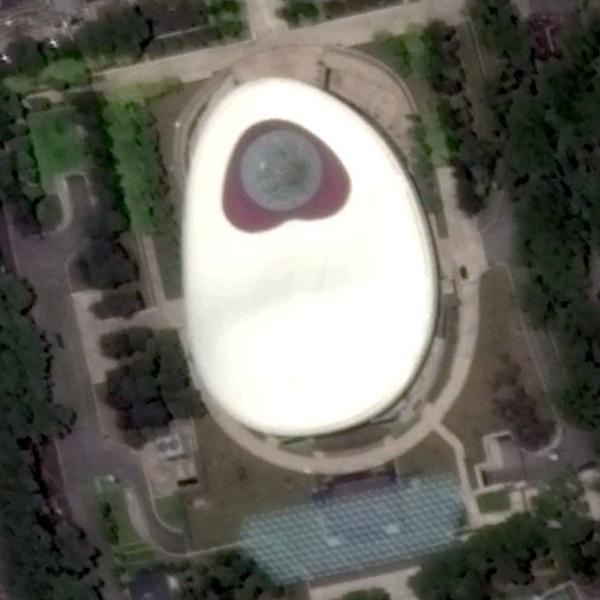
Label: Center